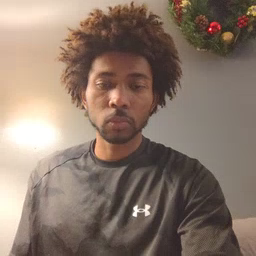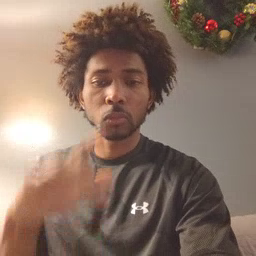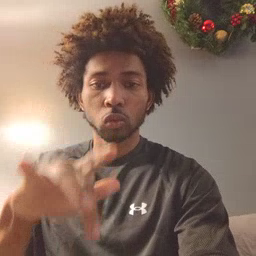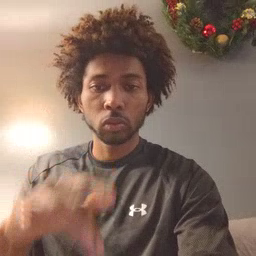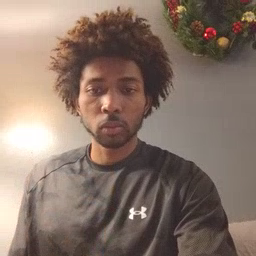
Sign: touch